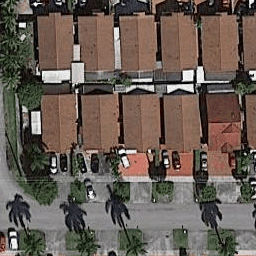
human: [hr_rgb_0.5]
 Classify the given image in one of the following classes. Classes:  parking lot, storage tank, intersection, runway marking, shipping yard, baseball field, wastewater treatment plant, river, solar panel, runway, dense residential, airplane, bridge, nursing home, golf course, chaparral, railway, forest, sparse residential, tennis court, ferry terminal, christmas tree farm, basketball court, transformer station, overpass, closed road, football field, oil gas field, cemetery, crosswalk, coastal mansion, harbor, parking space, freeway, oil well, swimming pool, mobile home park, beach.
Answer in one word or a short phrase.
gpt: dense residential